Question: I added a full border around a view but I need to add just the corner as shown image below :

I tried to adjust the below border xml , but it didn't work :
'''
<shape xmlns:android="http://schemas.android.com/apk/res/android"
android:shape="rectangle">
<stroke android:width="10dp" android:height="10dp" android:color="#B22222" />
<solid android:color="#FCE6C9" />
<corners android:radius="20dp" />
</shape>
'''
Any help will be appreciated
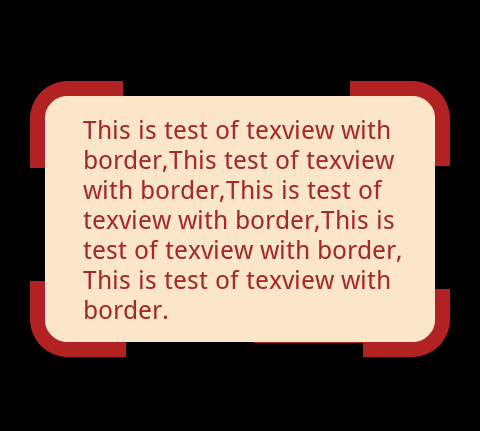
Answer: I don't think it's possible to do this using a 'ShapeDrawable', as it would require you to use some sort of margin or padding on the drawable itself. There actually is a 'padding' attribute, but unfortunately that only has effect on the content of the 'View', and not the drawable itself.
That being said, an easy solution would be to create a 9-patch in stead and apply that as background to the 'TextView'. Just for demonstration purposes: make the 9-patch look somewhat like this:

---
On second thought, there's actually another option that relies on using a 'LayerDrawable' to create the desired effect. It's a bit tedious to create and I have my doubts it'll be more efficient than using a 9-patch, but at least you don't have to render out images, which means that if you need to make e.g. a change in colours, it's more straightforward.
'''
<?xml version="1.0" encoding="utf-8"?>
<layer-list xmlns:android="http://schemas.android.com/apk/res/android">
<item android:drawable="@drawable/rounded" />
<item android:drawable="@android:color/white" android:left="30dp"
android:right="30dp" />
<item android:bottom="30dp" android:drawable="@android:color/white"
android:top="30dp" />
<item android:bottom="30dp" android:left="10dp" android:right="10dp"
android:drawable="@color/pink" android:top="30dp" />
<item android:bottom="10dp" android:left="30dp" android:right="30dp"
android:drawable="@color/pink" android:top="10dp" />
</layer-list>
'''
Some details: '@drawable/rounded' is the code snippet you posted yourself. The following two items are simply white rectangles with an offset, to create the white edges. Now, since these will also overlay the pink surface, we need two more pink rectangles (again with specific offsets) to counter that. The result is a background that looks exactly like what you're showing in your question.
Note that you might want to see if you can optimise this a bit. At the least I'd recommend not hardcoding the offsets (like I did for simplicity), but store them in a 'dimens.xml' file so you can keep these values centralized and consistent by referencing them from both the 'ShapeDrawable' and 'LayerDrawable'.
On pre-ICS (or perhaps pre-Honeycomb) devices, there appears to be an issue with directly referencing colours with the 'android:drawable' attribute. You can however easily get around this by setting up another drawable (be it either a 9-patch or 'ShapeDrawable') to represent this colour. For example, in the snippet above, you would replace 'android:drawable="@color/pink"' with 'android:drawable="@drawable/color_pink"', where 'color_pink' can simply be an xml file containing:
'''
<shape xmlns:android="http://schemas.android.com/apk/res/android"
android:shape="rectangle">
<solid android:color="#FCE6C9" />
</shape>
'''
Obviously you will need to do the same for all other colours referenced in the 'LayerDrawable'. Tested on Gingerbread 2.3.7.